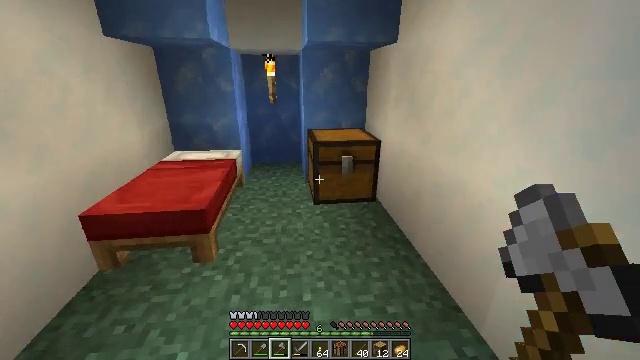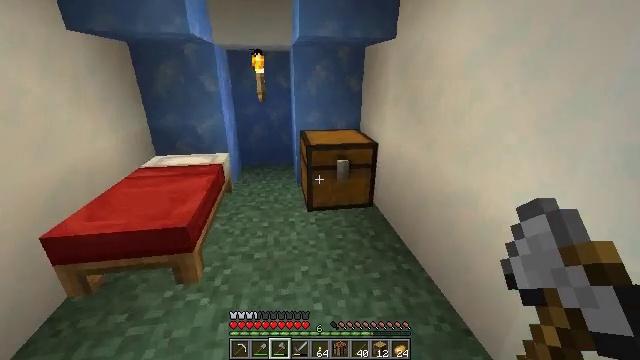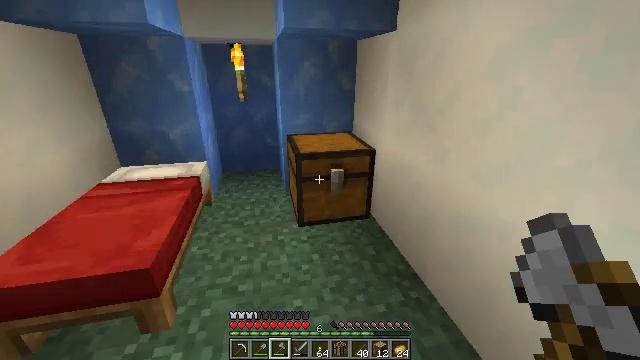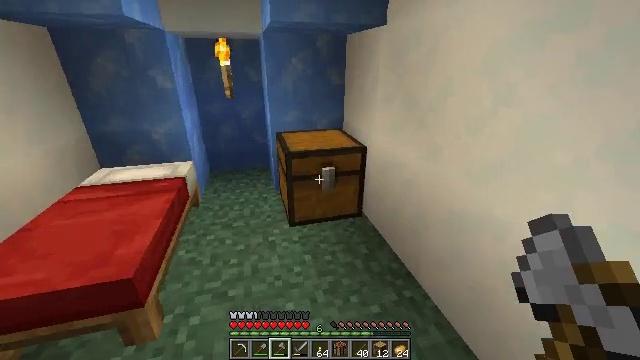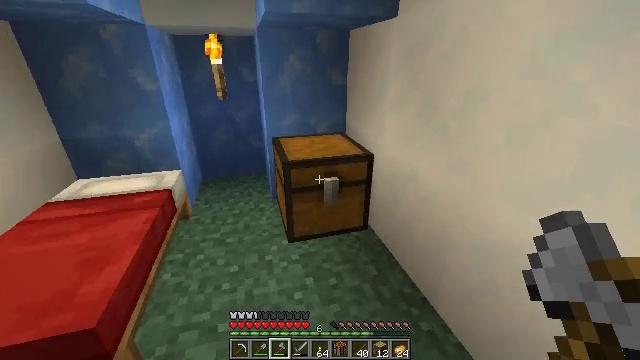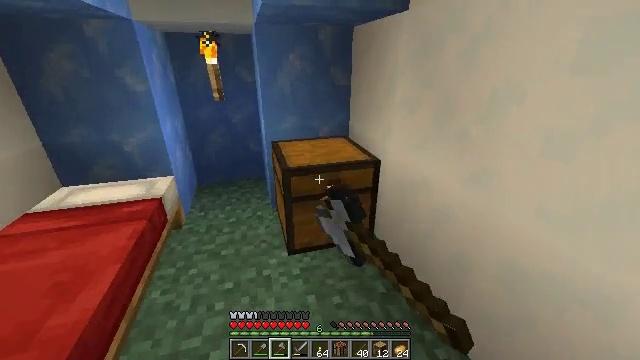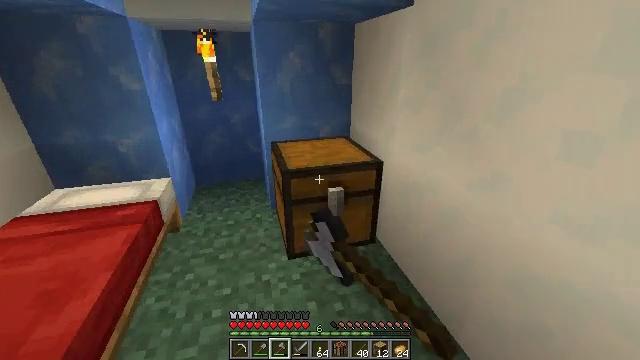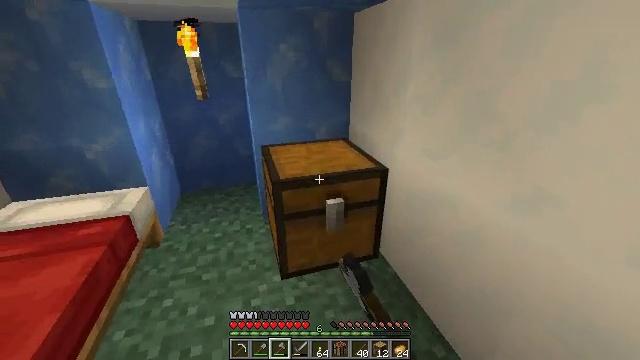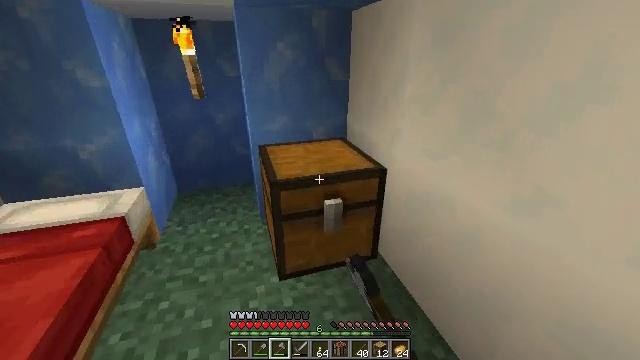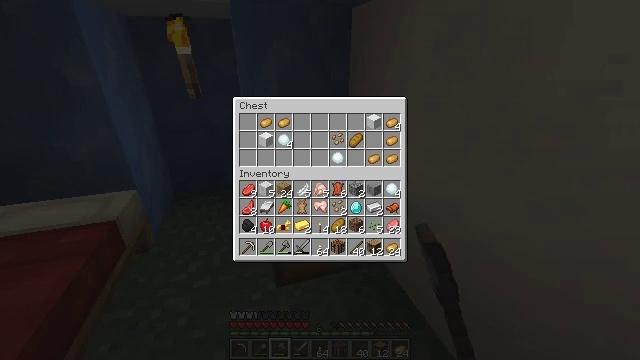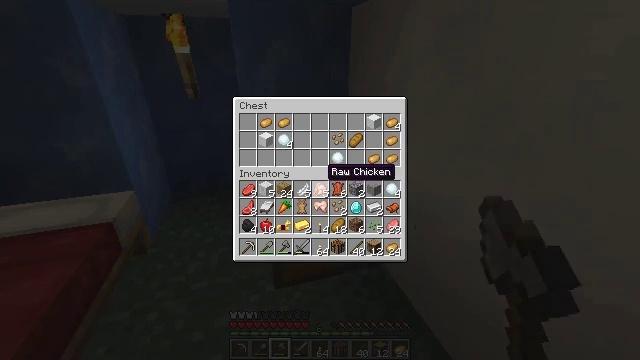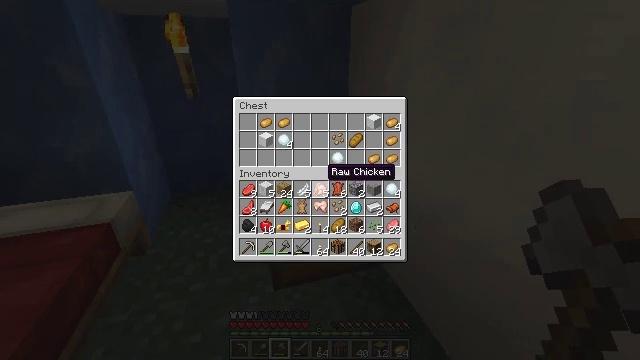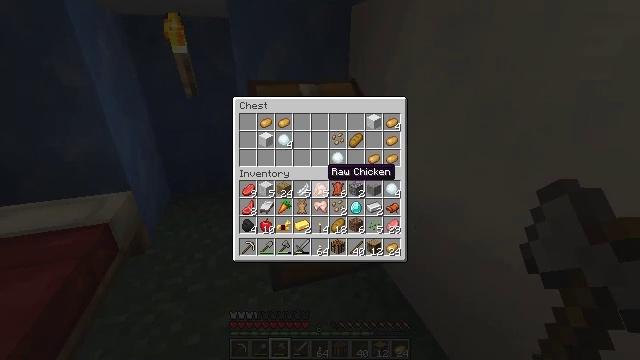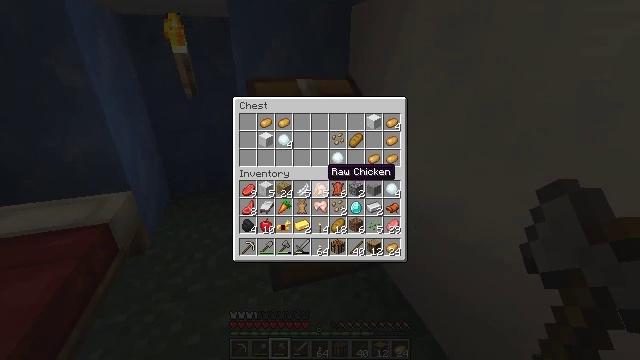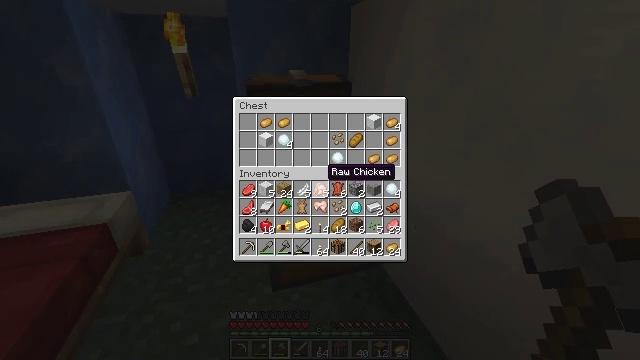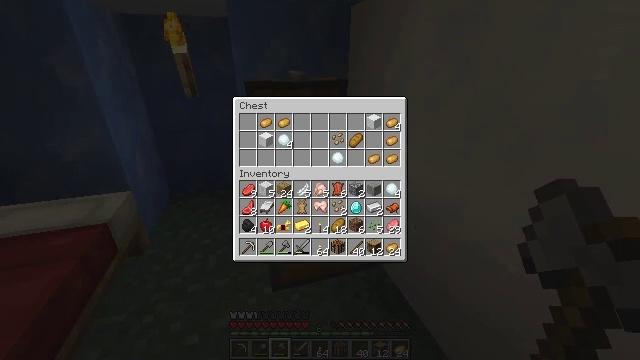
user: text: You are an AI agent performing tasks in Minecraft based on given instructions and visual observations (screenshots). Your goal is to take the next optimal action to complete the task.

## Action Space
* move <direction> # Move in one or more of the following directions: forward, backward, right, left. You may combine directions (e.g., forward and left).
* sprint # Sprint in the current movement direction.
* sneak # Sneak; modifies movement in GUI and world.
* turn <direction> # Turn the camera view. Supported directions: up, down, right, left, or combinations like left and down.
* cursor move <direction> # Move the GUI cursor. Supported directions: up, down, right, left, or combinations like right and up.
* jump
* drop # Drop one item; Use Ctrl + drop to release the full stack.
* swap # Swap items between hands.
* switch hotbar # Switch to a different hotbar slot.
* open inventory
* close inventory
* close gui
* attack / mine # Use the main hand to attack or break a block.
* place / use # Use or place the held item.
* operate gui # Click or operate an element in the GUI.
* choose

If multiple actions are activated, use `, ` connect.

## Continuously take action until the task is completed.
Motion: motion action
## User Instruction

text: Gather spruce leaves to collect foliage.
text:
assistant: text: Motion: move forward, turn right
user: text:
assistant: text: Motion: move forward, turn right and down
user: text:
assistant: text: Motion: move forward, turn right
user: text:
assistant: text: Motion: move forward, use / place
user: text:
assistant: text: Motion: move forward, use / place
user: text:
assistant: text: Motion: move forward, use / place
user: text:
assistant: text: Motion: turn right, use / place
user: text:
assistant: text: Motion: no_op
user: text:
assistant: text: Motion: open gui
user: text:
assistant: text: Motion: no_op
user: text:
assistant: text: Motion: no_op
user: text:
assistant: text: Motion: no_op
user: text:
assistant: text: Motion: no_op
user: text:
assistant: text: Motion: no_op
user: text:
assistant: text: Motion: no_op
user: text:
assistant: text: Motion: no_op
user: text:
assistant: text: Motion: cursor move right
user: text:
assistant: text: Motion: no_op
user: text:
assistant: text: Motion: no_op
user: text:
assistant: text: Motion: sneak, cursor move up
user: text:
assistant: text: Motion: sneak
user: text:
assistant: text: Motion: sneak
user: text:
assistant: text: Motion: sneak
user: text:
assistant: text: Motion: sneak
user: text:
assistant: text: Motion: sneak
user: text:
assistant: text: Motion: sneak, choose
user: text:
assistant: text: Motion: sneak, choose
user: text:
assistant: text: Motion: sneak, choose
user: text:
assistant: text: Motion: sneak, cursor move down
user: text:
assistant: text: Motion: sneak, cursor move down